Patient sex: M
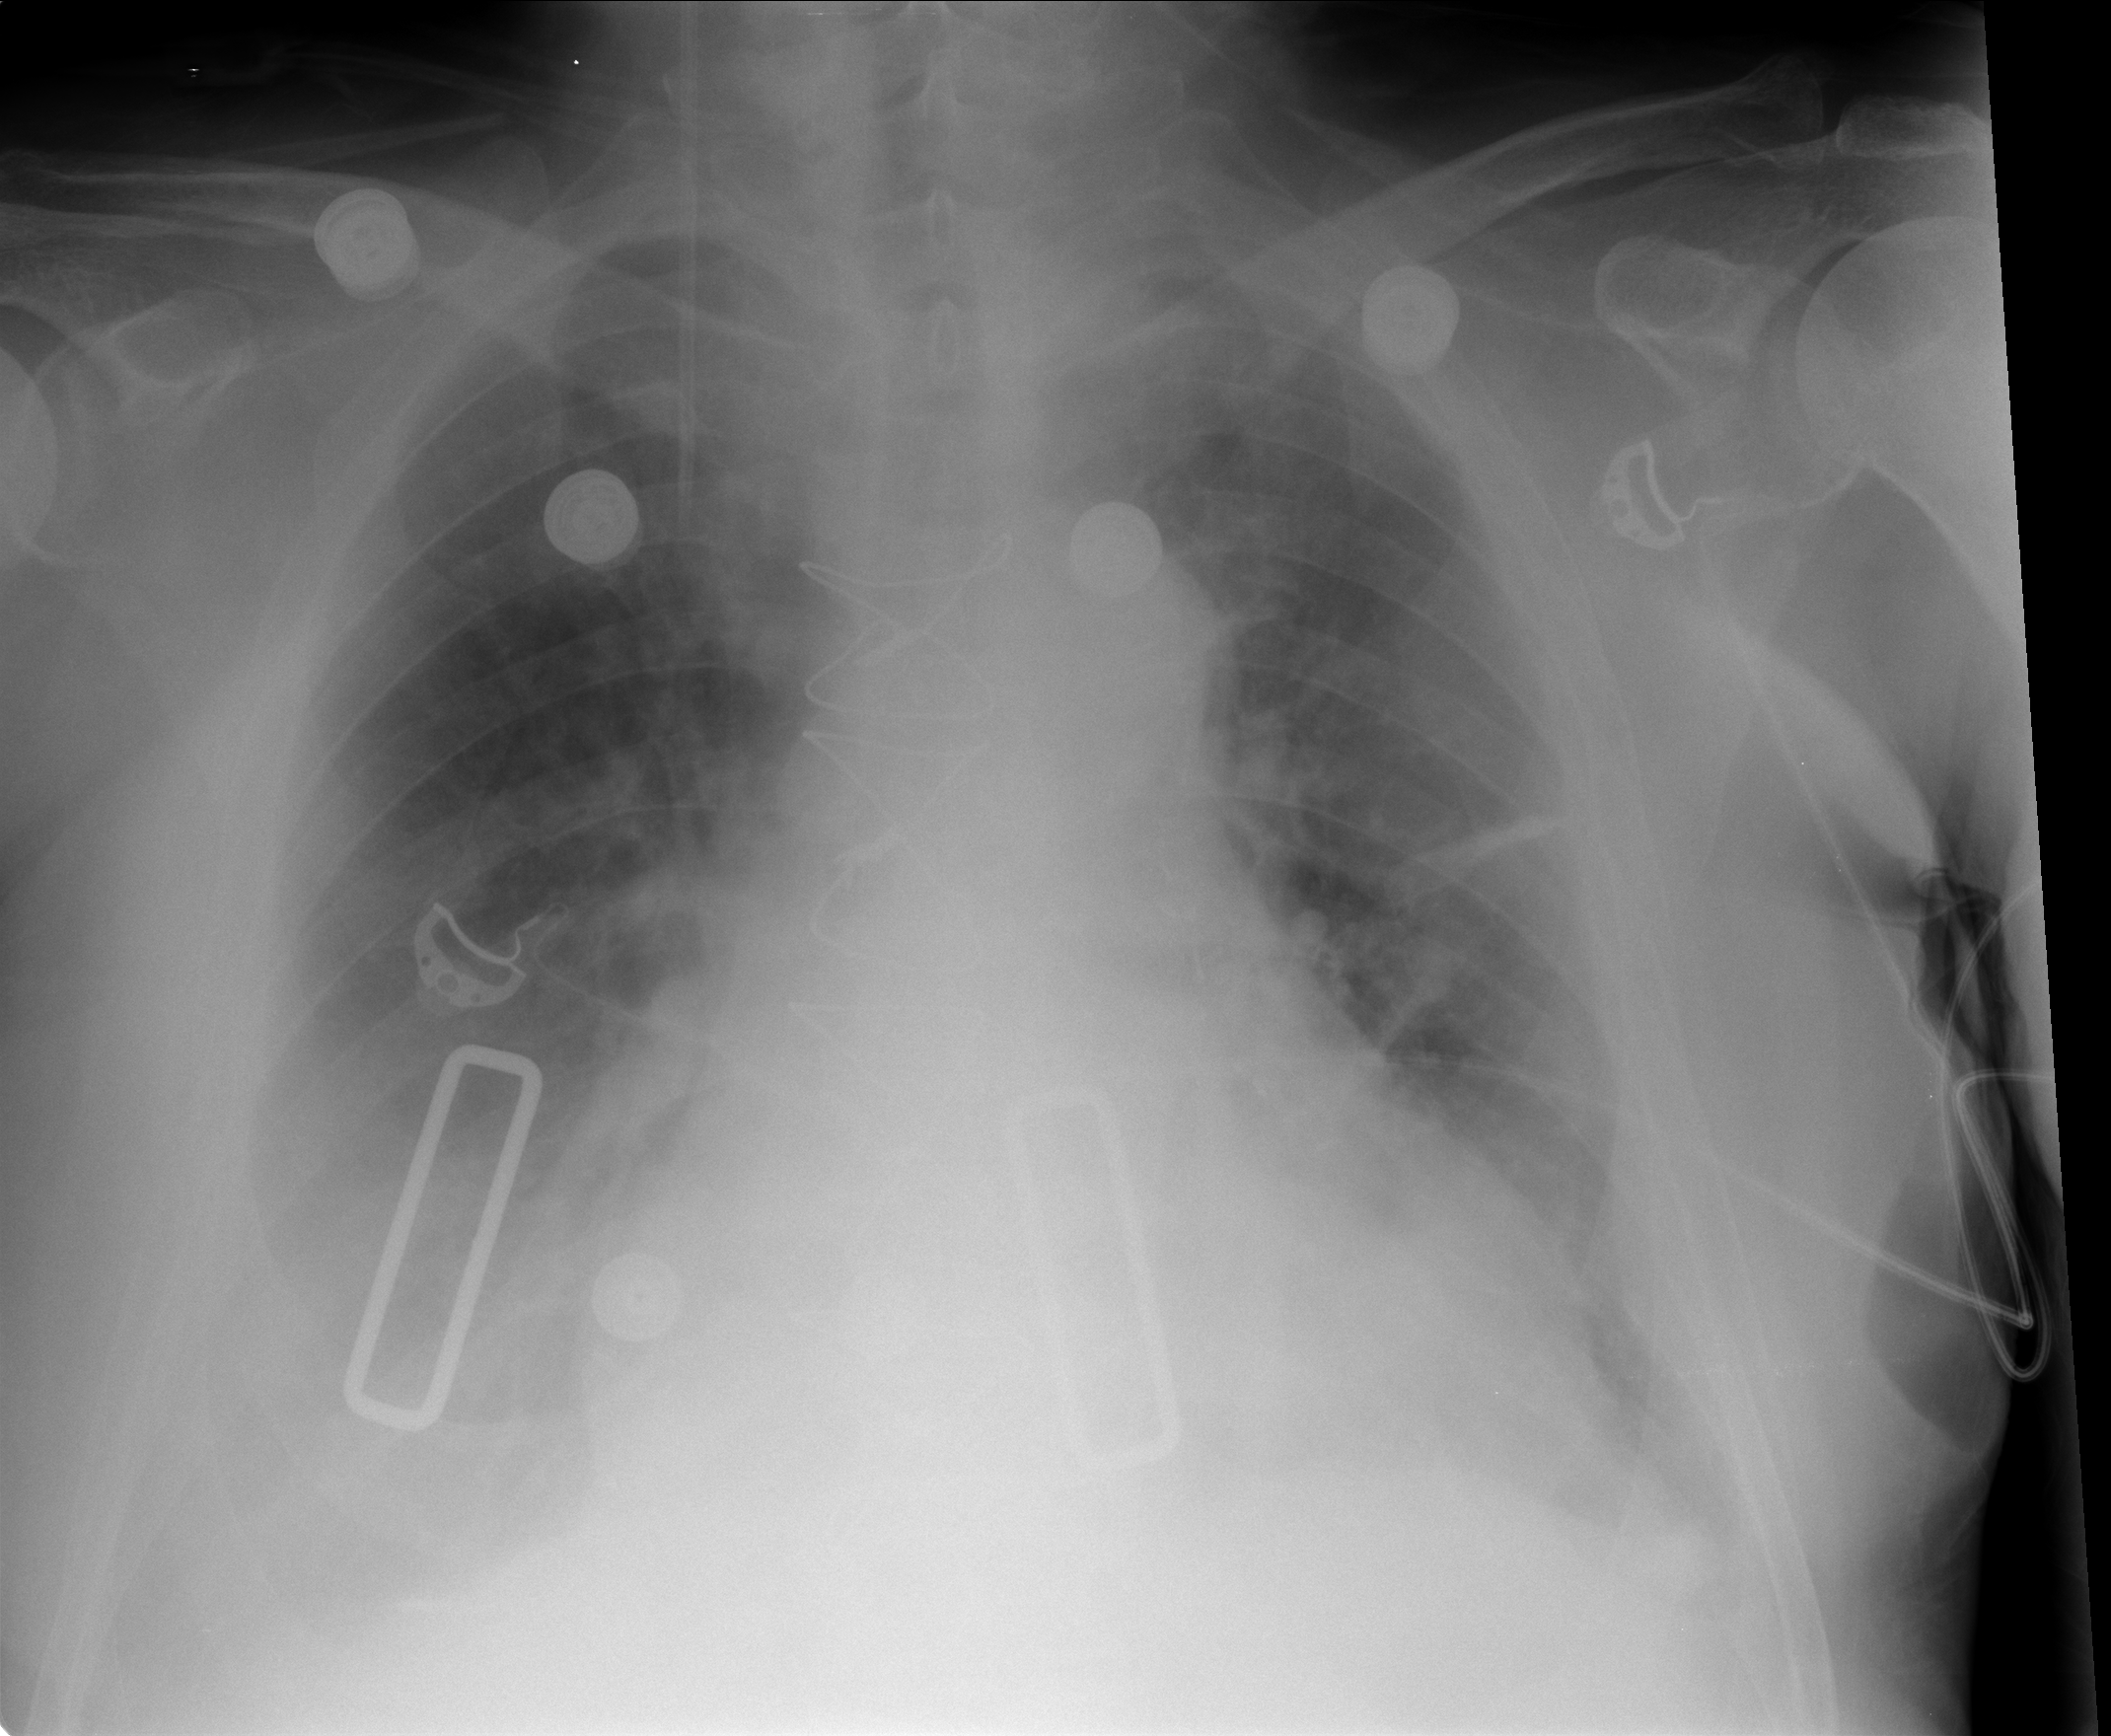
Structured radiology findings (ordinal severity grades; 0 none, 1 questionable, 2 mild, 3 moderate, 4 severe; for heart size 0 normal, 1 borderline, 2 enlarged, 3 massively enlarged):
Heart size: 2
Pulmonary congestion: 2
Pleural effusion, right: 3
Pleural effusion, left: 2
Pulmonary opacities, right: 1
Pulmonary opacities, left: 1
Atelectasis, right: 3
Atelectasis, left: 2